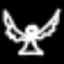
Label: angel